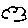
Label: cloud